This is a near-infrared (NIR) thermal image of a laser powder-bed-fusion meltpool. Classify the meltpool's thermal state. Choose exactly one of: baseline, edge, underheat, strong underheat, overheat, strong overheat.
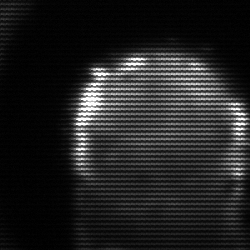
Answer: baseline